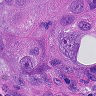
Metastatic tissue present: yes